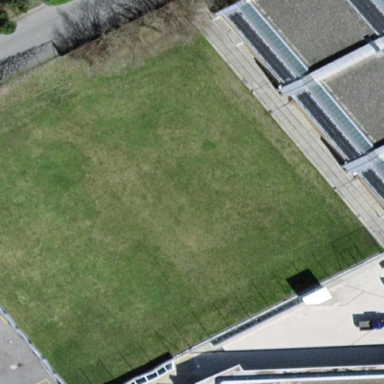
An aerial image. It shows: Area covered with grass.